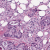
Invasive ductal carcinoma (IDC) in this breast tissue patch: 1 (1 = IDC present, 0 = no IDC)